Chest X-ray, PA view. Patient: 59 years old, sex M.
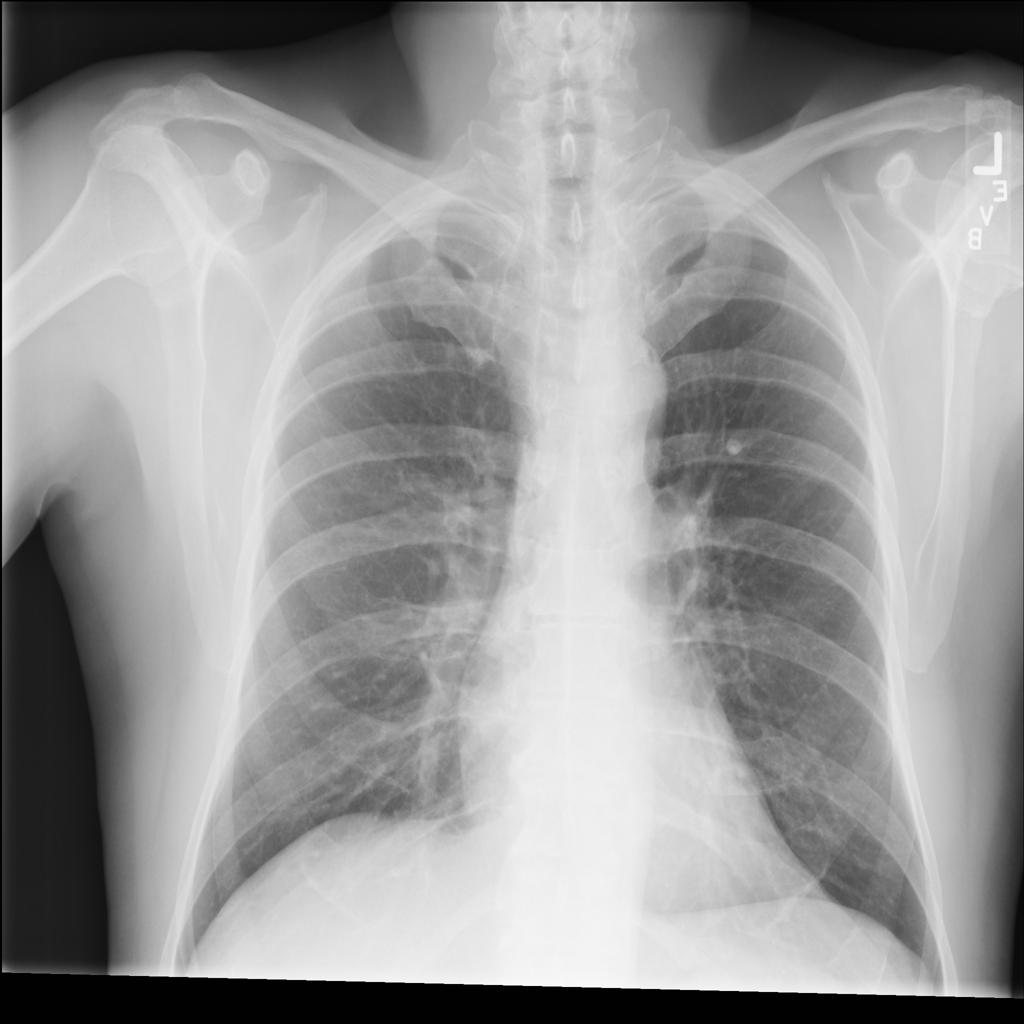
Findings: No Finding